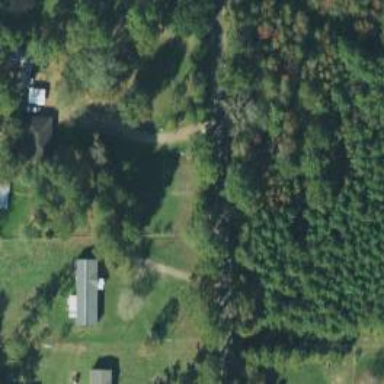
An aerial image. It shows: Driveway leading to service road.